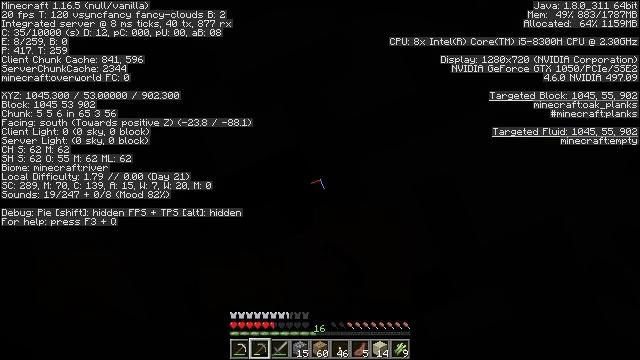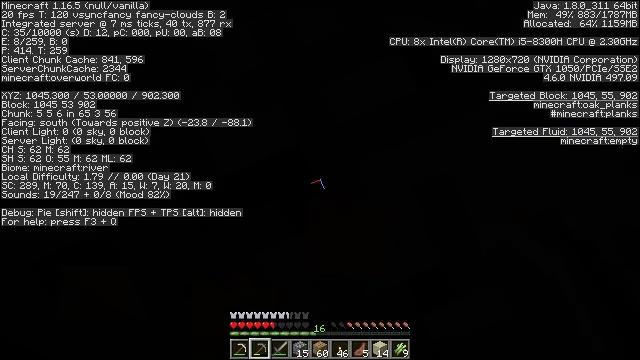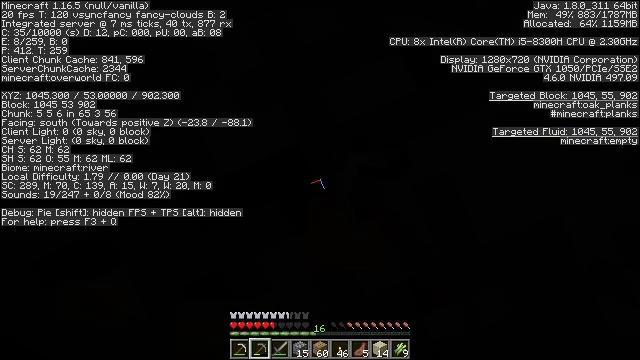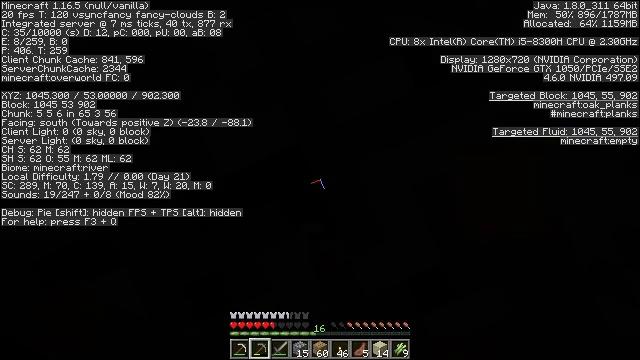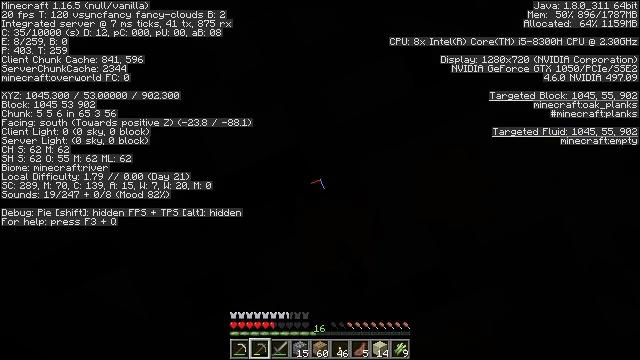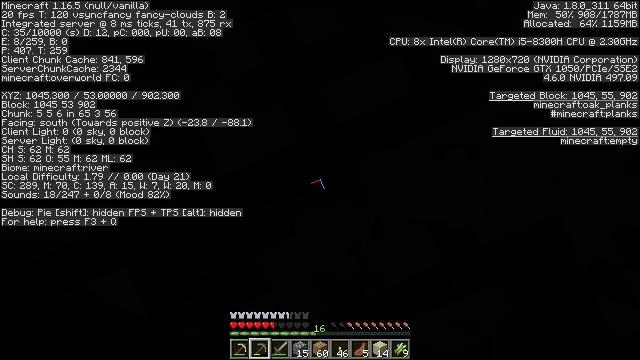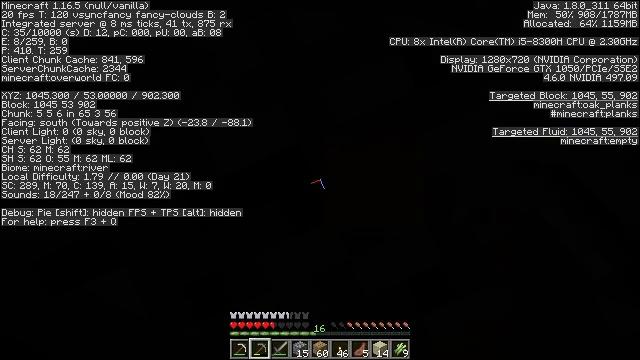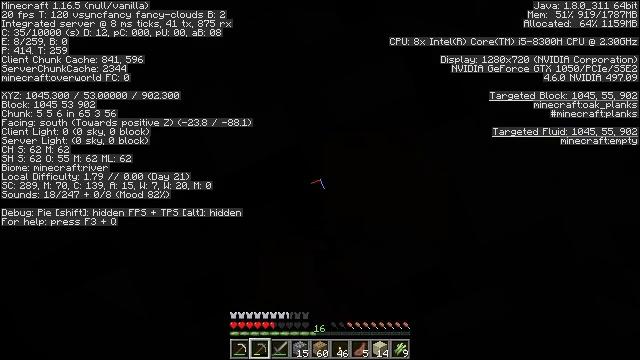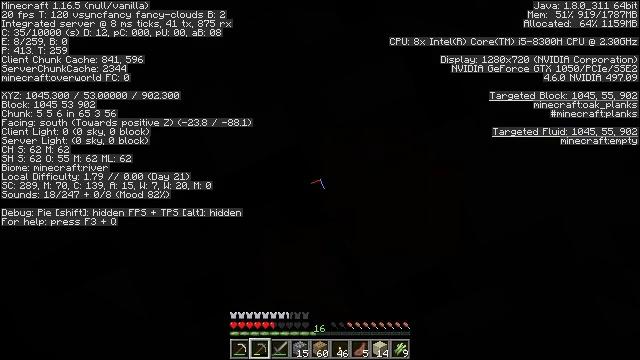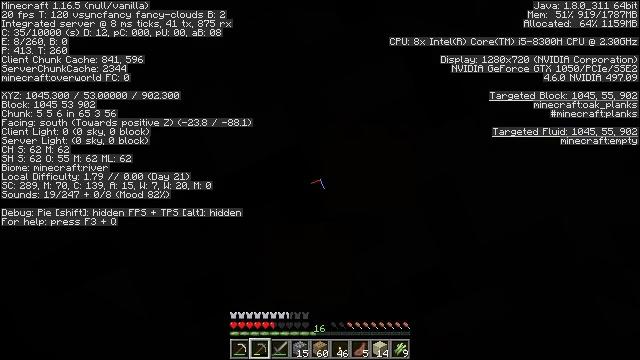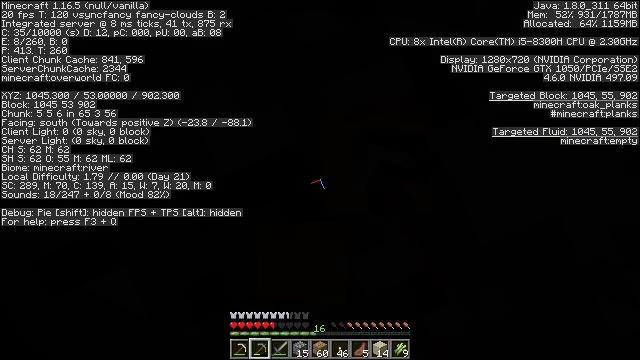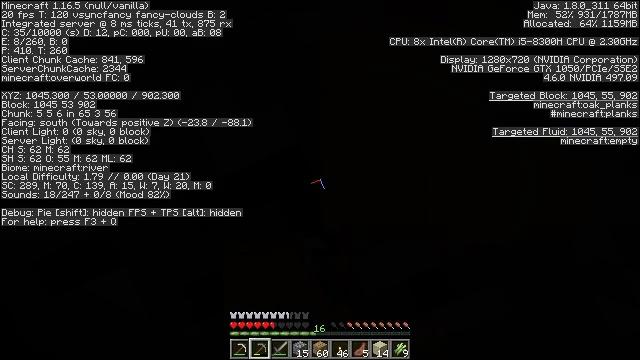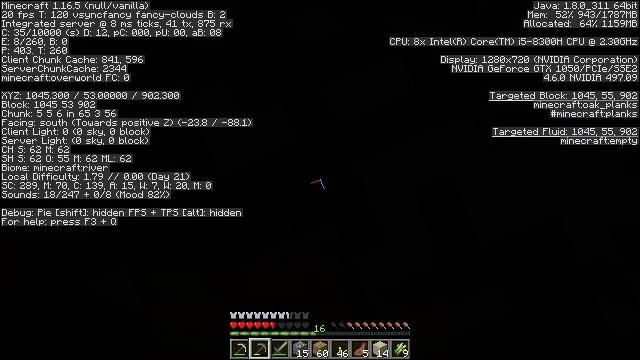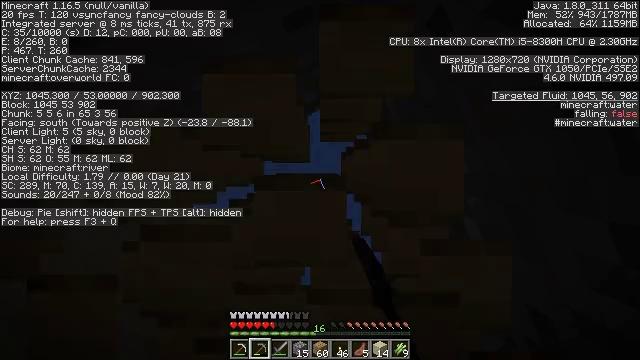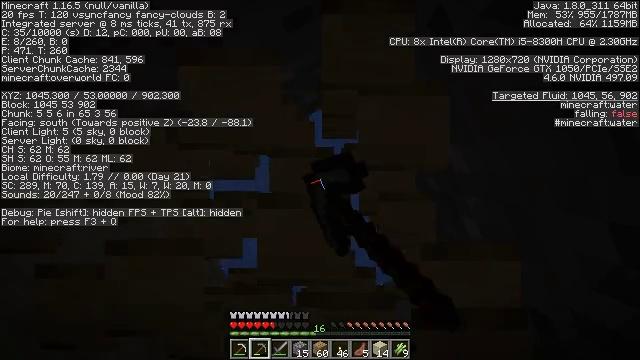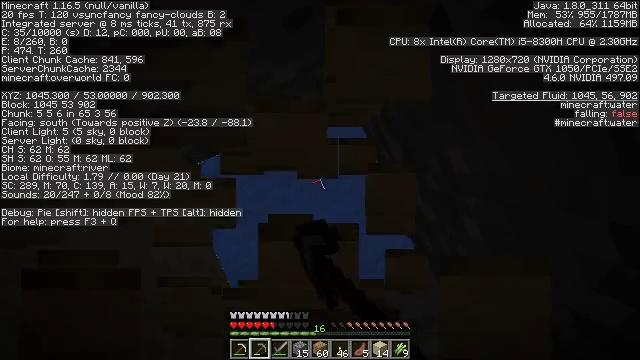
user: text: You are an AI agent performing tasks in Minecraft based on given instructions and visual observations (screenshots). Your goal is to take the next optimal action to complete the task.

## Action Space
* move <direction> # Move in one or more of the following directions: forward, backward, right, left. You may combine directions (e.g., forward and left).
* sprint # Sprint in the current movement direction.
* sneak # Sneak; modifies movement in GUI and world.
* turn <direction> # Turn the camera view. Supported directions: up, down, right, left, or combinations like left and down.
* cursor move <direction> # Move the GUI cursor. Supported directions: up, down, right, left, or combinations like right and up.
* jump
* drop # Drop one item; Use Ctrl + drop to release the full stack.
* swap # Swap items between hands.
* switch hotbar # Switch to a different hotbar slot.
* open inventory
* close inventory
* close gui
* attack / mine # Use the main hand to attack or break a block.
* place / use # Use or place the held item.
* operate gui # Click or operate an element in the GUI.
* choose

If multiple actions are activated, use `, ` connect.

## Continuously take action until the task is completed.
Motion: motion action
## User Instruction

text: Mine planks.
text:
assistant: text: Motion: attack / mine
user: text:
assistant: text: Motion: attack / mine
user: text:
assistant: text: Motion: attack / mine
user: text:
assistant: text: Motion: attack / mine
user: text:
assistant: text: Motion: attack / mine
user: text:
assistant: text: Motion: attack / mine
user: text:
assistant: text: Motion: attack / mine
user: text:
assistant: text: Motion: attack / mine
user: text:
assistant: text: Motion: attack / mine
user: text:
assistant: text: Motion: attack / mine
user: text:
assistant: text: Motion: attack / mine
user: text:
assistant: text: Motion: attack / mine
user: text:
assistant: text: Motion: attack / mine
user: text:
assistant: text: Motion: attack / mine
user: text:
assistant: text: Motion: attack / mine
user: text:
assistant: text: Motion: attack / mine
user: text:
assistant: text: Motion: attack / mine
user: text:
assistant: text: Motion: attack / mine